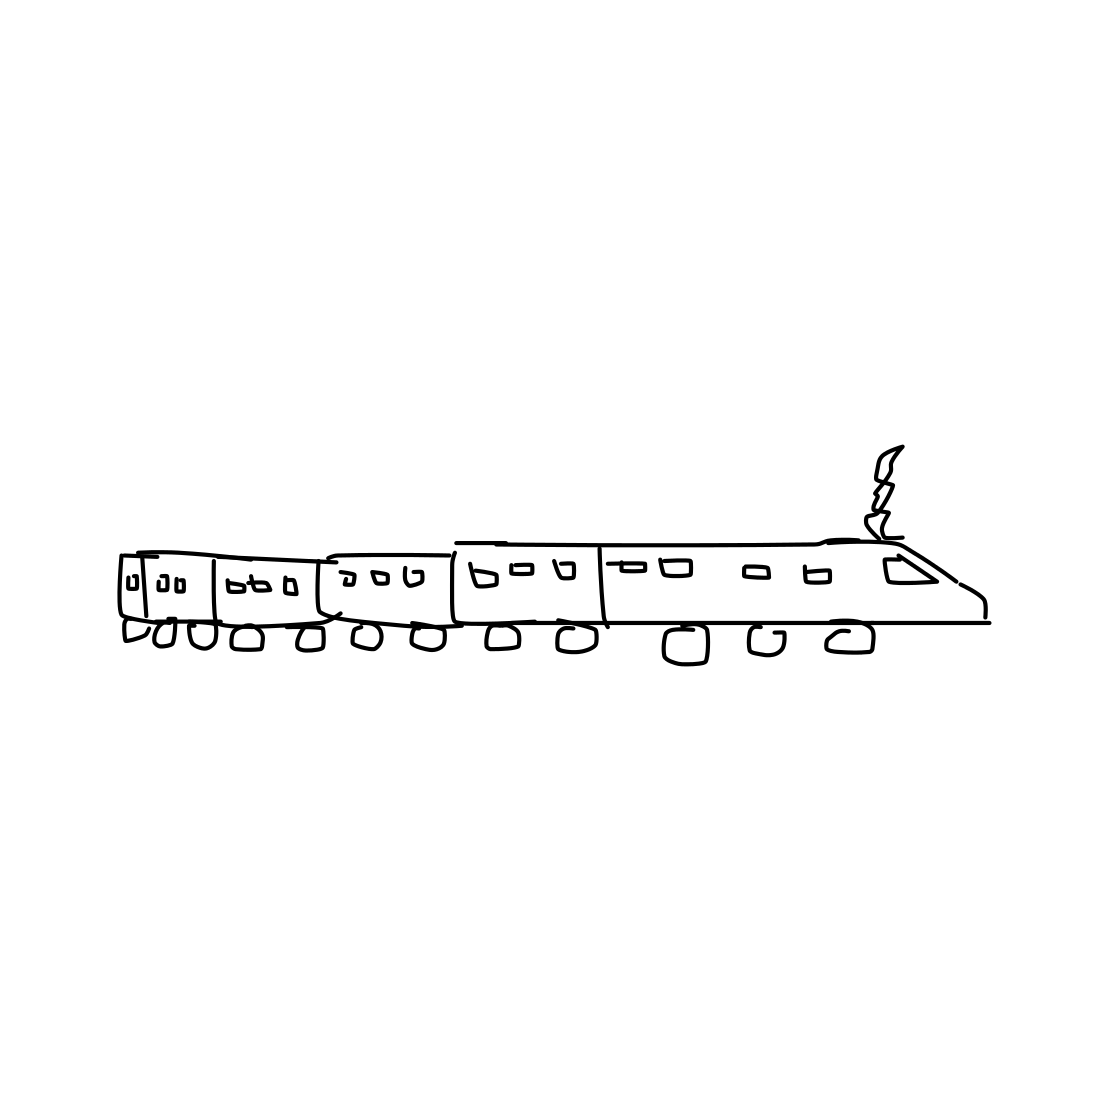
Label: train